Question: I cant seem to work out why it doesn't seem to be saving when reloading the page (even though it appears to be saving the object to storage.
Here's the relevant code:
'''
function saveSettings(){
var settings = {
"blockComments": document.querySelector("input[name='BlockComments']:checked"),
"visualDisplay": document.getElementById("visualDisplay").options[document.getElementById("visualDisplay").selectedIndex],
"shortcut": document.querySelectorAll("[data-shortcut-key] option:checked")
};
// Store options object
chrome.storage.sync.set({"data": settings}, function() {
// Update status to let user know options were saved.
var status = document.getElementById('status');
status.textContent = 'Options saved.';
setTimeout(function() {
status.textContent = '';
}, 2000);
});
}
// This is called on DOMContentReady and is triggered
function restoreSettings(){
chrome.storage.sync.get("data", function(items) {
console.log(items.data); // Returns empty object(s)
});
}
'''
What the console.log displays:

Not sure why they're empty. Any help?
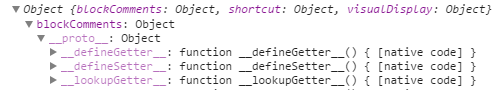
Answer: You are trying to save DOM nodes (which are not JSON-serializable).
Extract the properties you need and save them instead, e.g.
'''
// Returns true or false
document.querySelector("input[name='BlockComments']).checked
'''
instead of
'''
// Returns an element or nothing depending on its state
document.querySelector("input[name='BlockComments']:checked")
'''